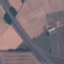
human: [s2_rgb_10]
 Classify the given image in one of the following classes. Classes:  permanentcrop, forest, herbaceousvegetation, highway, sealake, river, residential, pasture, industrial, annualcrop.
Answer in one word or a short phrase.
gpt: Highway